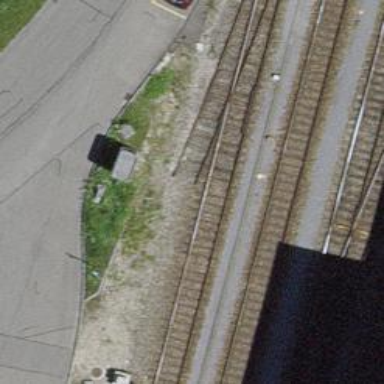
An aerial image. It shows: Disused railway spur with one track.